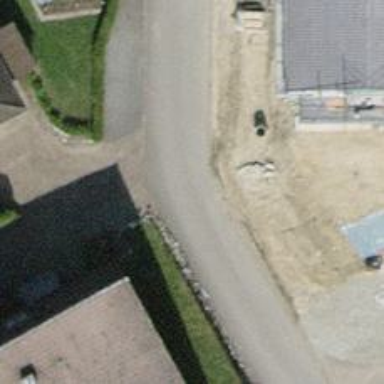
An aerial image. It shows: Paved alley for service vehicles.